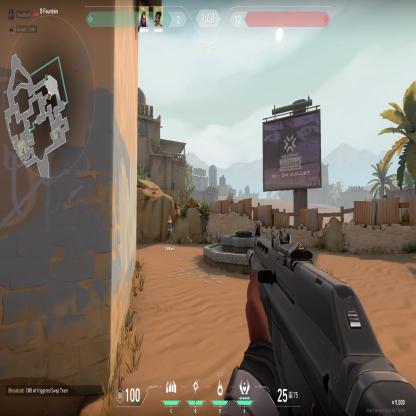
Label: teammate